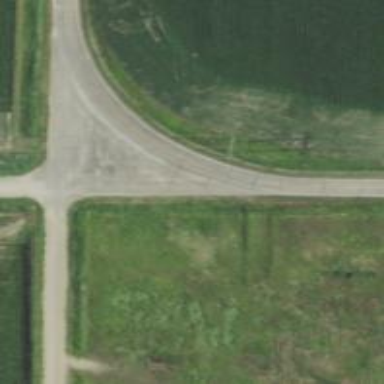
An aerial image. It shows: Tertiary_link road with asphalt surface.